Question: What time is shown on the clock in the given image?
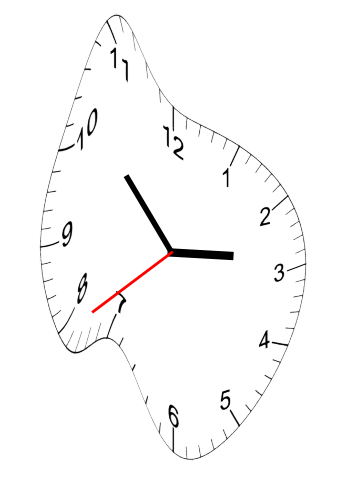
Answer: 02:52:39